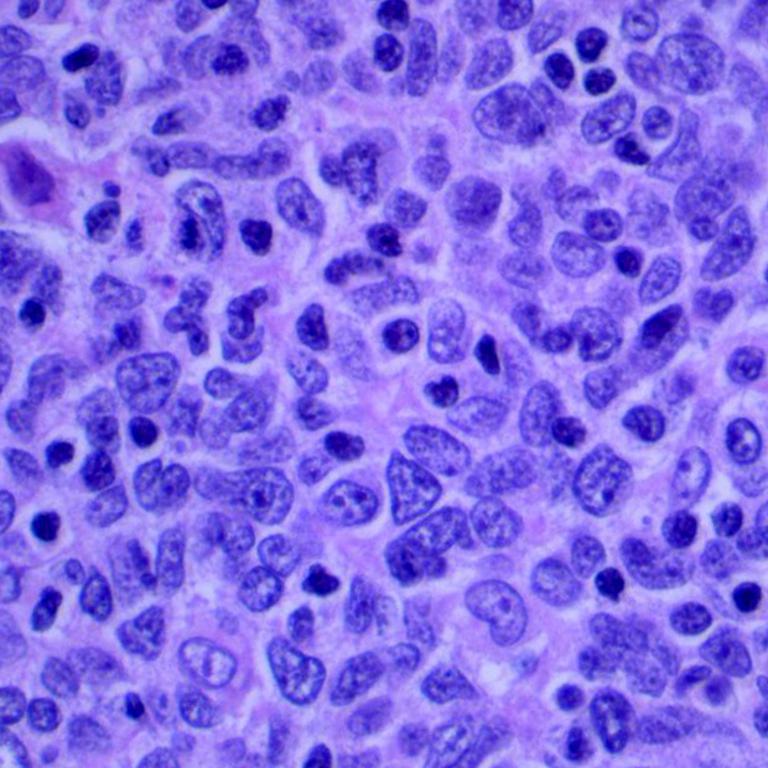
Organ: lung
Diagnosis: squamous carcinomas